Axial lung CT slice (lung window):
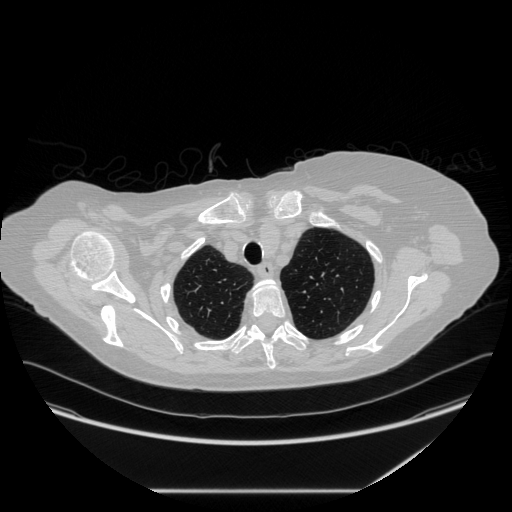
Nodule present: no